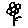
Label: flower